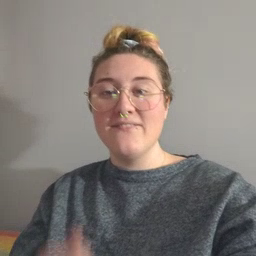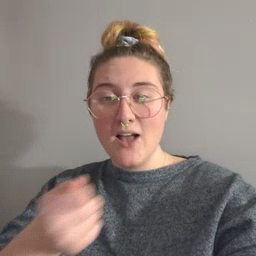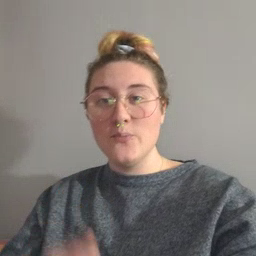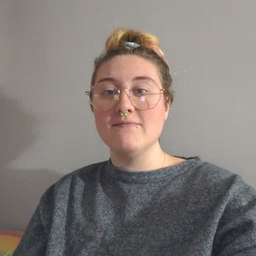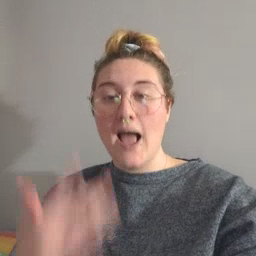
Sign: vacuum